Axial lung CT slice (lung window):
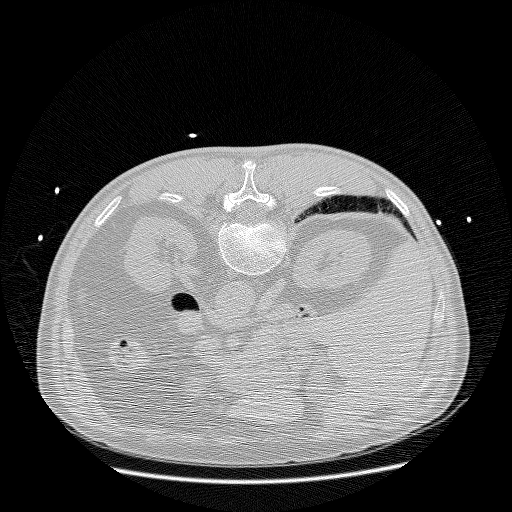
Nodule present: no